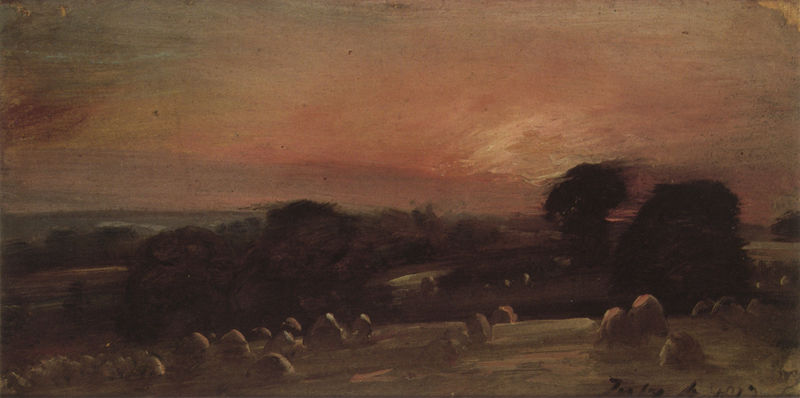
Titel: A Hayfield behind West Lodge, Sunset
Künstler: John Constable
Standort: London
Institution: Victoria & Albert Museum
Schlagwörter: baum, blau, dunkel, gemälde, gewitter, himmel, schatten, weiß, bäume, gelb, grün, impressionismus, landschaft, ocker, abend, braun, frankreich, grau, licht, nacht, orange, schwarz, stroh, rot, wiese, malerei, signatur, öl, dämmerung, ebene, feld, felder, horizont, hügel, natur, strauch, busch, büsche, gebüsch, sonne, sträucher, wiesen, land, dunkelheit, pflanzen, england, wald, arbeit, bauern, deutschland, sommer, trocknen, moderne, acker, ernte, getreide, heu, heuernte, berge, sonnenuntergang, monochrom, bauernhof, herbst, wolkenlos, idylle, romantik, sturm, stimmung, ölfarbe, abendrot, baumkronen, abendstimmung, bauer, weiden, haufen, idyll, heuhaufen, hocken, abendhimmel, franz, verschwommen, baumgruppe, ländlich, leid, dramatik, morgenrot, signatru, weise, heuschober, franz marc, marc, heuballen, strohhaufen, duster, landschaftsgemälde, ballen, wetterleuchten, hutte, ängste, roter himmel, schönwetterbot, verborgenes, heuhocken, strohernte, stuermischer himmel